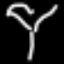
Label: leaf